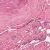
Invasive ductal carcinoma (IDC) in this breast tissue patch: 0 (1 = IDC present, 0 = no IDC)